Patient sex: M
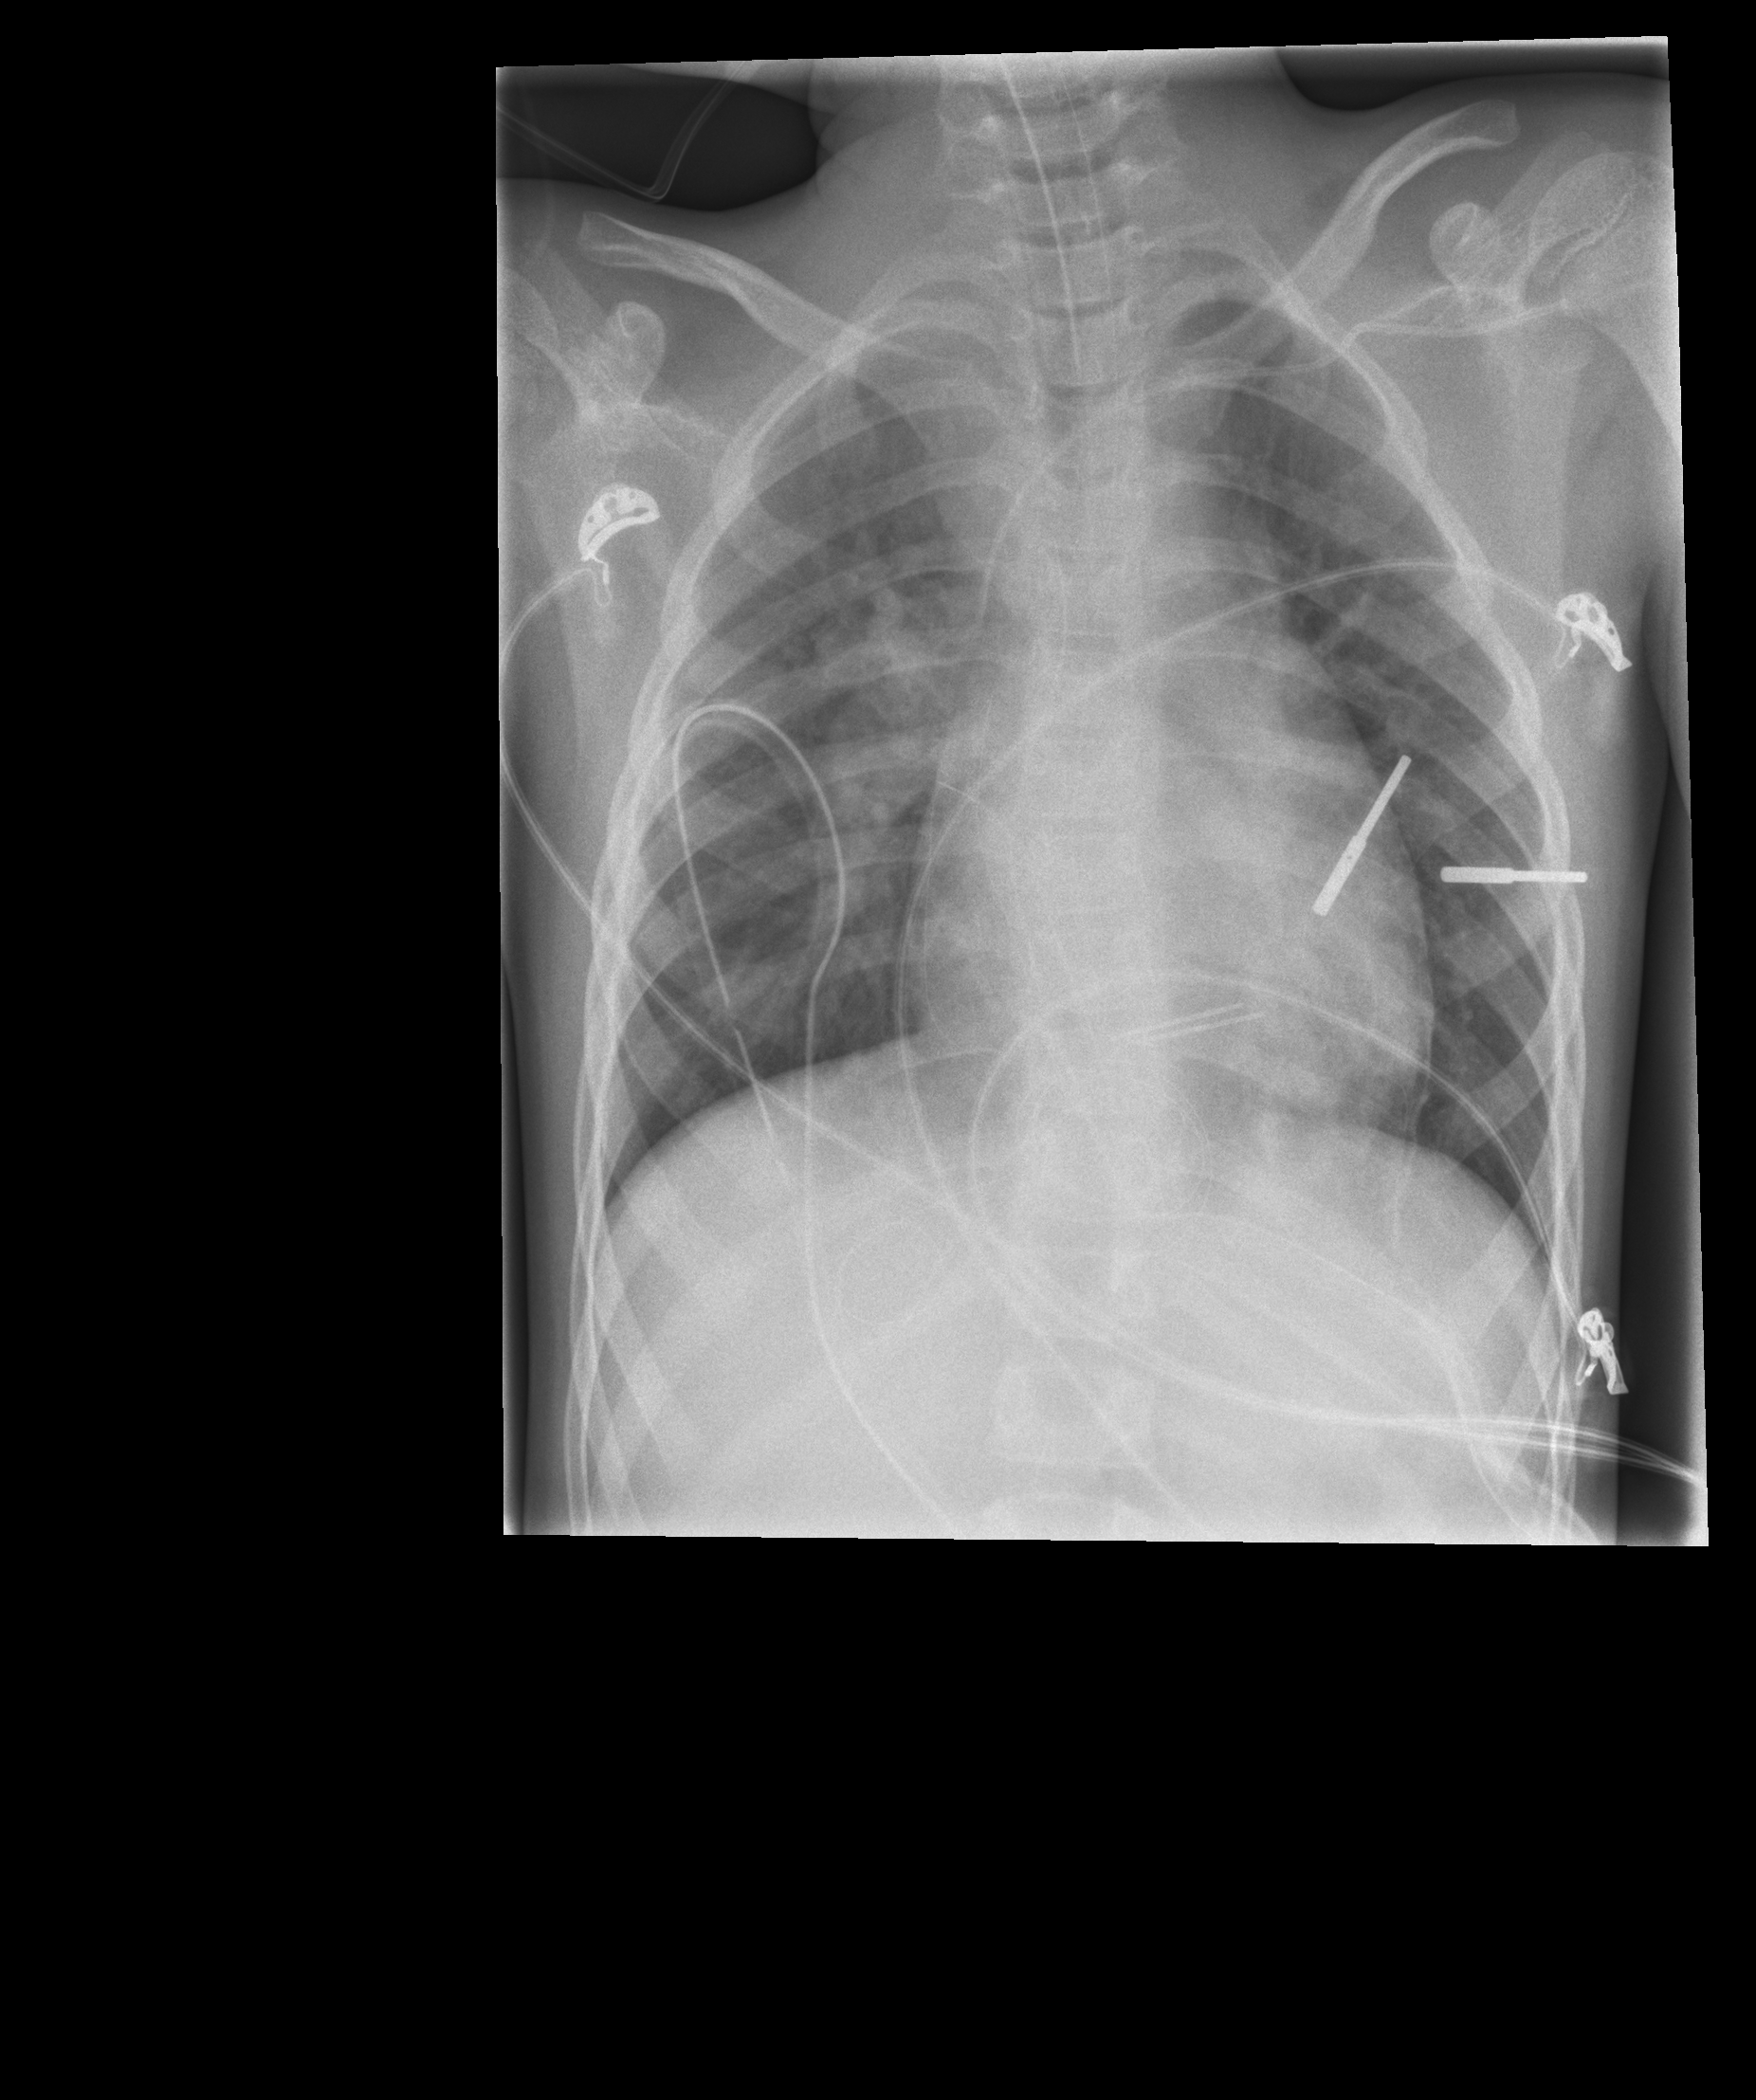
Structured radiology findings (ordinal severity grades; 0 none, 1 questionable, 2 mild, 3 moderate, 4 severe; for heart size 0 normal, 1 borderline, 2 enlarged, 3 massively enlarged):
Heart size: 0
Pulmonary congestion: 0
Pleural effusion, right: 0
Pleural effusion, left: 0
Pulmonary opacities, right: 2
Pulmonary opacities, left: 0
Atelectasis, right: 2
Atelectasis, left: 0